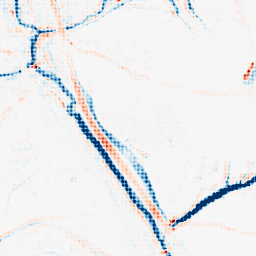
Category: morphological
Decomposition family: morphological_ellipse
Decomposition parameters: operation: average
width: 10
height: 10
Upsampling method: sinc_blackman
Upsampling parameters: scale: 4
kernel_size: 4
Upsampling scale: 4